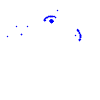
Particle: proton